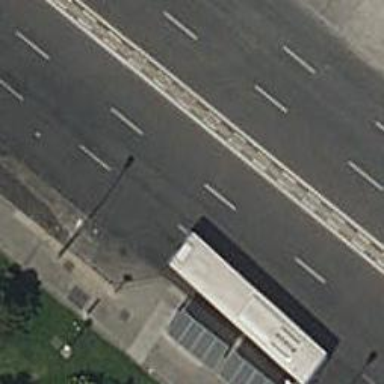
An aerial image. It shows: Public transport stop position.